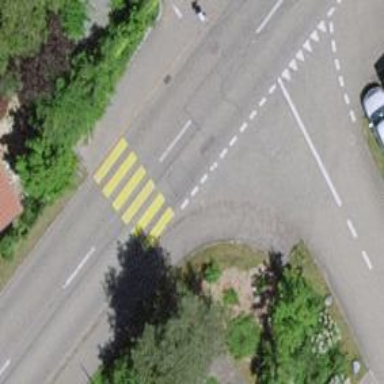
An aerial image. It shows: Uncontrolled zebra crossing.